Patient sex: M
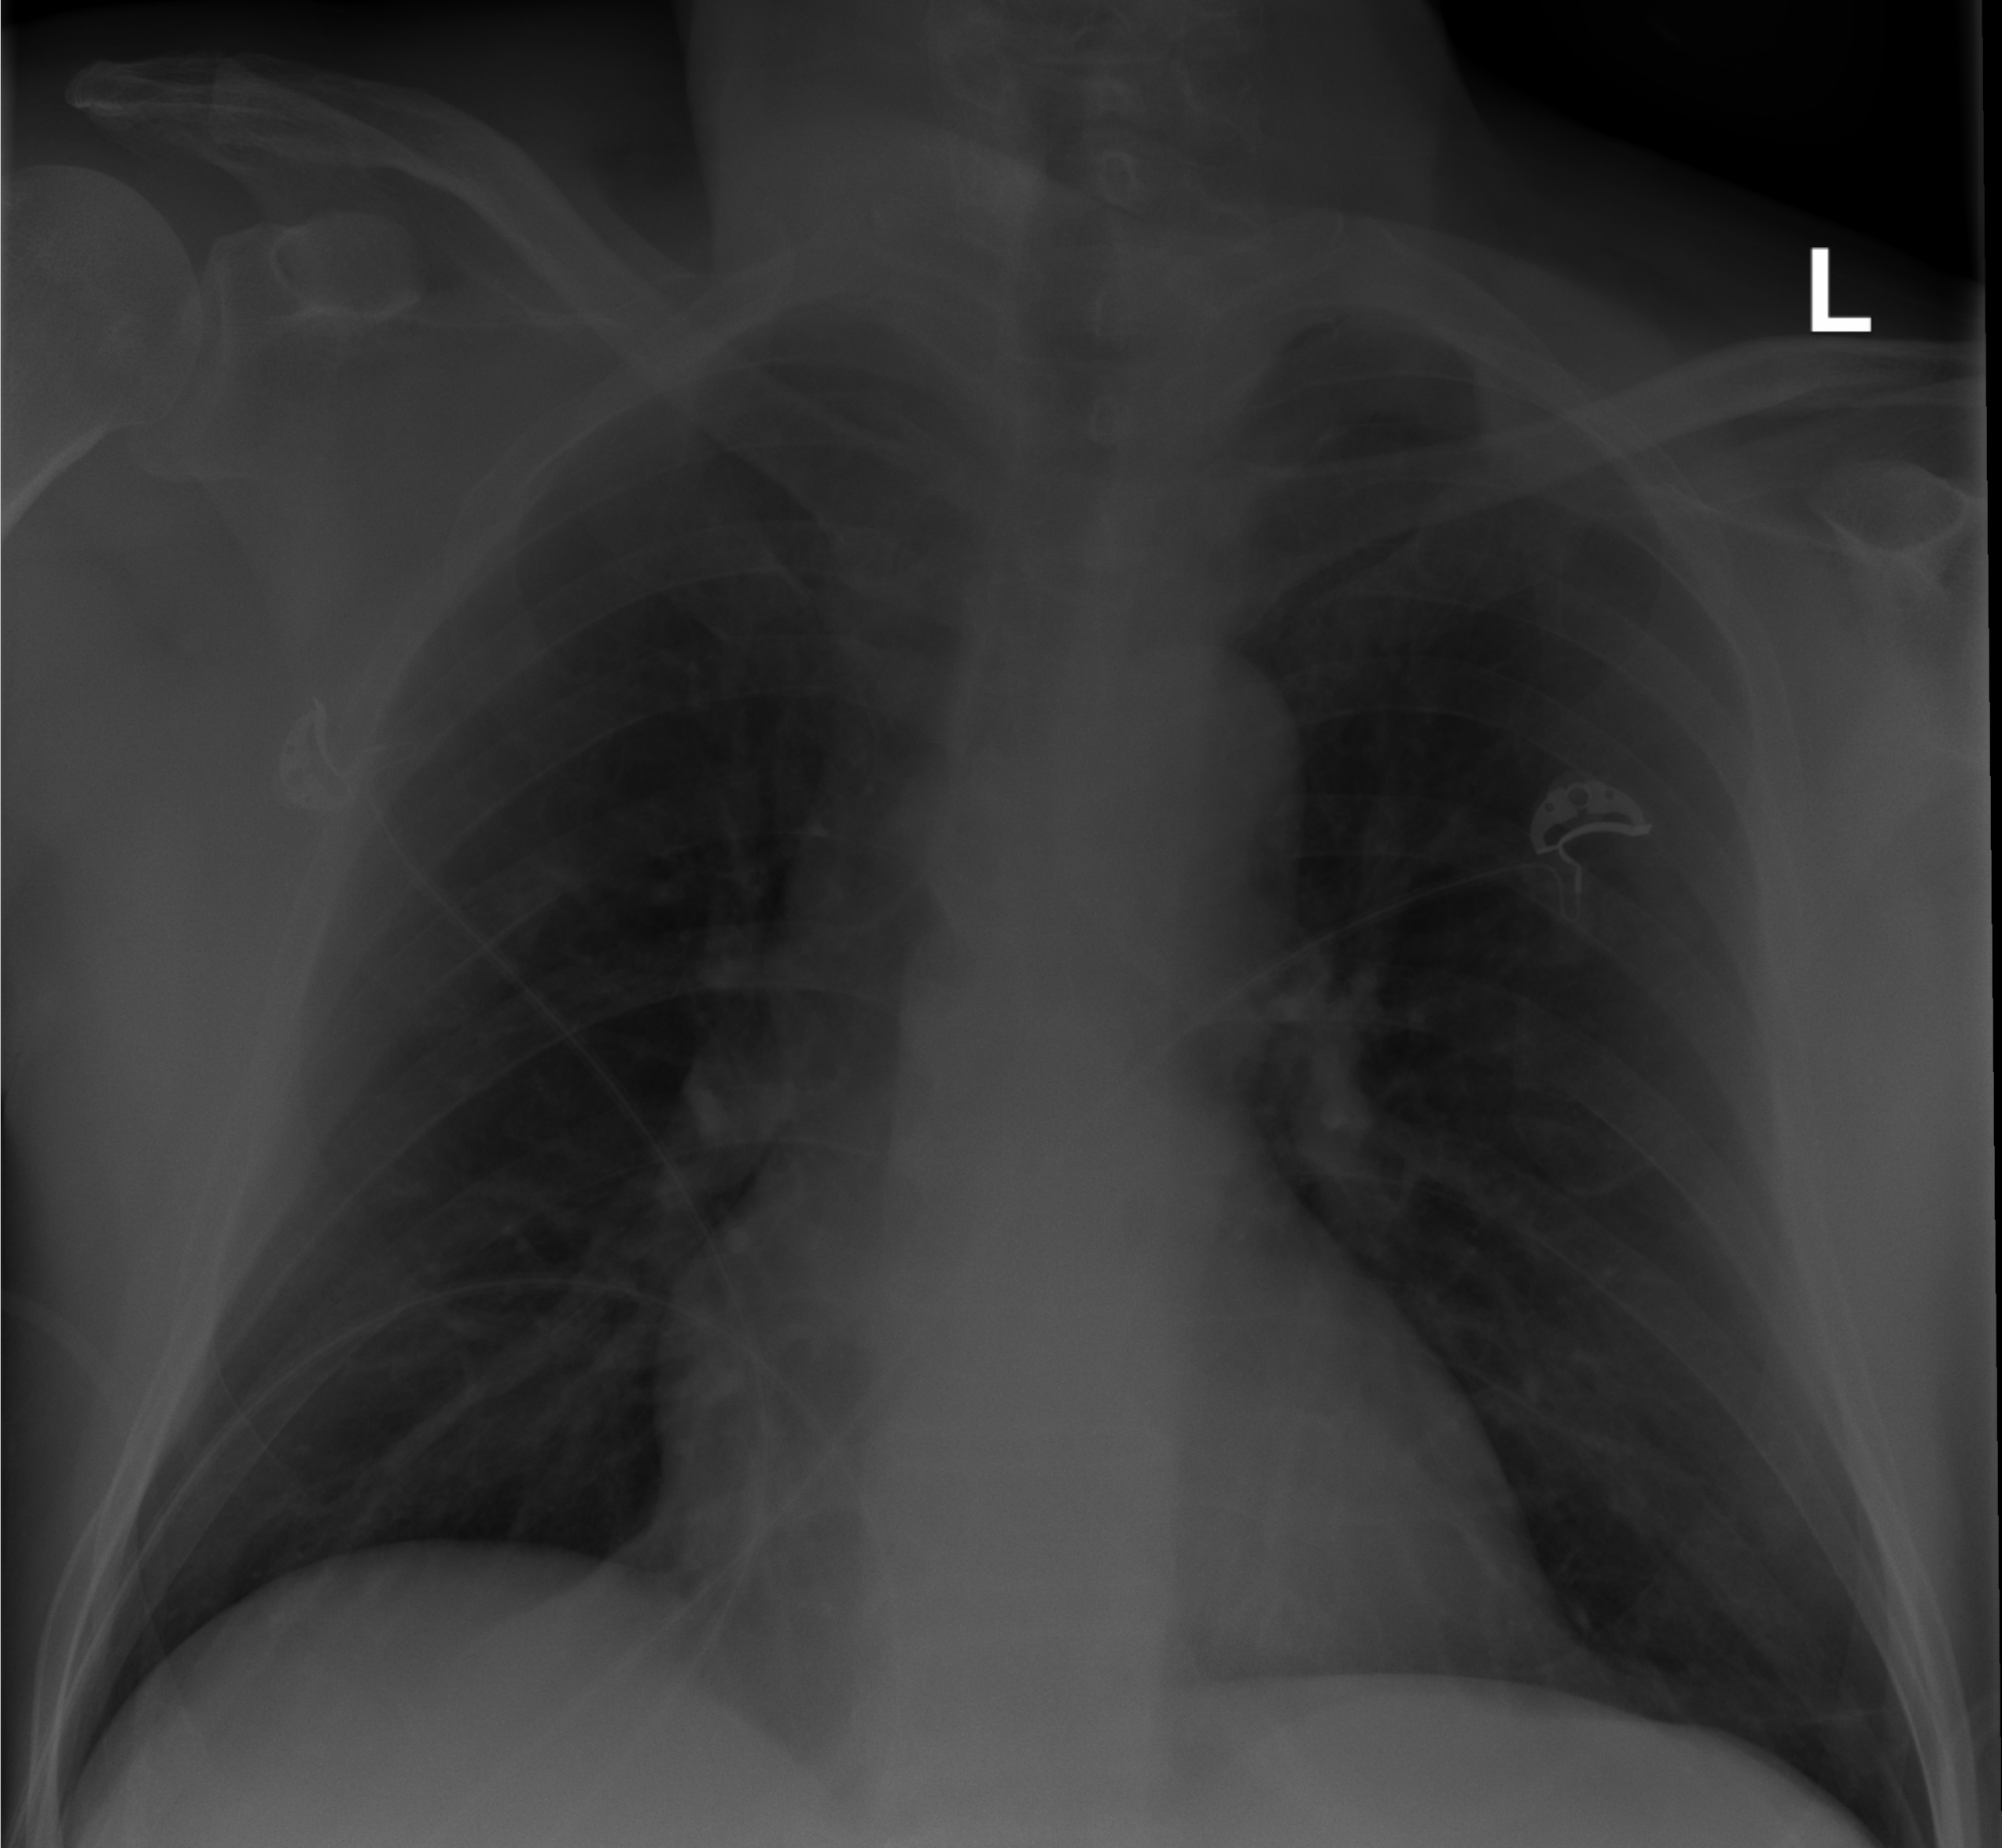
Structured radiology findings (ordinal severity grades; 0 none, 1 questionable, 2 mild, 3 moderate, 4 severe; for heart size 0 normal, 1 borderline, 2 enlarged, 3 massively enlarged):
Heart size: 0
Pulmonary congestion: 0
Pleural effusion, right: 0
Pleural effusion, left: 0
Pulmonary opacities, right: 0
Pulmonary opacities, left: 0
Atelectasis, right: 0
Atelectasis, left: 1